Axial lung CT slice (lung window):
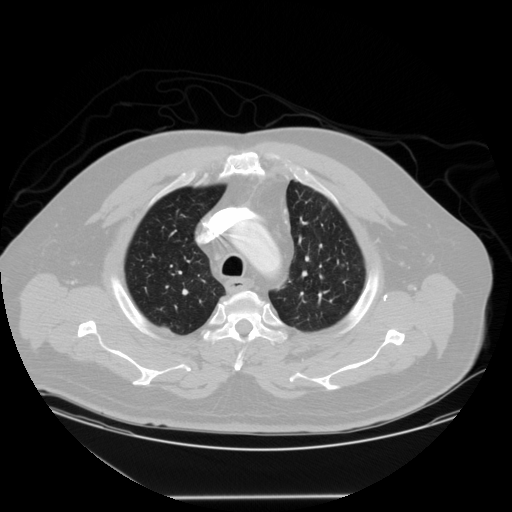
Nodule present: no